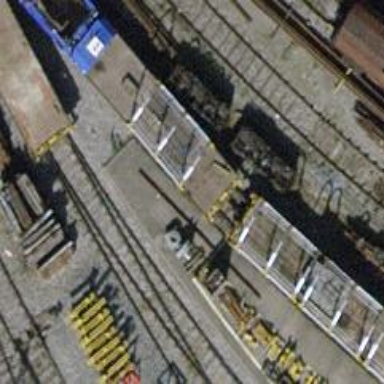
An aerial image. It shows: Railway yard with one track in service.